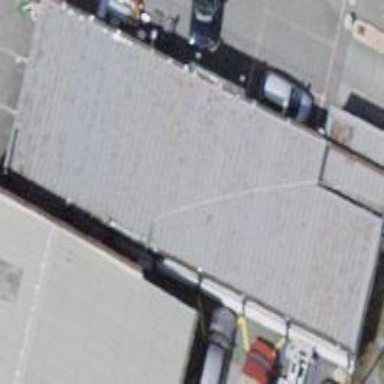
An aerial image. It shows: Commercial building.